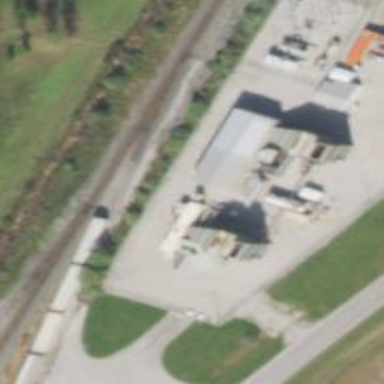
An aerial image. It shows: Gas turbine generator is in use.